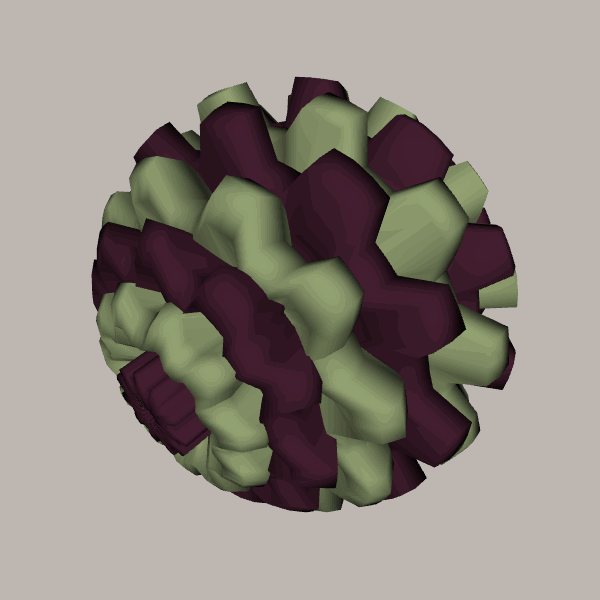
Background: light